Question: I was having trouble getting my 'ON UPDATE CASCADE' to function correctly, I get no syntax errors, but whenever my tableA.a1 is updated, there is no change in tableB and I'm not sure what is going on. When showing tableA it has been updated but tableB has not.
Here is my code:
'''
CREATE TABLE tableA
(
a1 int NOT NULL,
a2 int NOT NULL,
a3 int NOT NULL,
a4 varchar(50) NOT NULL UNIQUE,
a5 TEXT,
a6 DECIMAL(38,2) NOT NULL,
CHECK (a6 > -99999.99 AND a6 < 99999.99),
CHECK (a3 >= 1 AND a3 <= 10),
PRIMARY KEY (a1,a2)
);
CREATE TABLE tableB
(
b1 int NOT NULL IDENTITY(1,1) PRIMARY KEY,
b2 int NOT NULL DEFAULT 1,
b3 int NOT NULL DEFAULT 1,
b4 char(10) NOT NULL,
b5 date,
);
INSERT INTO tableB (b4,b5)
VALUES (45, '1980-12-17');
INSERT INTO tableA (a1, a2, a3, a4, a5, a6)
VALUES (1, 2, 1, 4, 'hello', 38.32);
ALTER TABLE tableB WITH NOCHECK
ADD CONSTRAINT b2f
FOREIGN KEY (b2, b3) REFERENCES tableA(a1, a2)
ON DELETE SET DEFAULT
ON UPDATE CASCADE;
ALTER TABLE tableA WITH NOCHECK
ADD FOREIGN KEY (a3) REFERENCES tableB(b1);
UPDATE tableA
SET a1 = 5;
SELECT *
FROM tableA;
SELECT *
FROM tableB;
'''
Output of data in tables

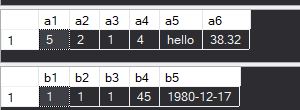
Answer: # Bad setup
- 'WITH NOCHECK'- 'WITH CHECK'
> The ALTER TABLE statement conflicted with the FOREIGN KEY constraint "b2f". The conflict occurred in database "db_18_2ea6b", table "dbo.tableA".
### FOREIGN KEY (b2, b3) REFERENCES tableA(a1, a2)
but '(a1=1, a2=2)' and '(b2=(default)1, b3=(default)1)' - how would this work? This is a broken reference!
### FOREIGN KEY (a3) REFERENCES tableB(b1)
but '(a3=4)' and '(b1=(identity)1)' - how would this work? This is a broken reference!
# Solution
1. Fix sample data
2. Put FKs online (WITH CHECK)
and it'll work
'''
| a1 | a2 | a3 | a4 | a5 | a6 |
|----|----|----|----|-------|-------|
| 5 | 1 | 1 | 4 | hello | 38.32 |
| b1 | b2 | b3 | b4 | b5 |
|----|----|----|------------|------------|
| (*)| 5 | 1 | 45 | 1980-12-17 |
'''
<URL>